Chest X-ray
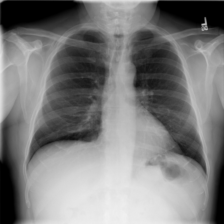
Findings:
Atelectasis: negative
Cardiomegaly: negative
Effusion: negative
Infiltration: negative
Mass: negative
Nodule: negative
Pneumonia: negative
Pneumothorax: negative
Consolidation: negative
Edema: negative
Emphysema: negative
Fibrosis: negative
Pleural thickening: negative
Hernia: negative